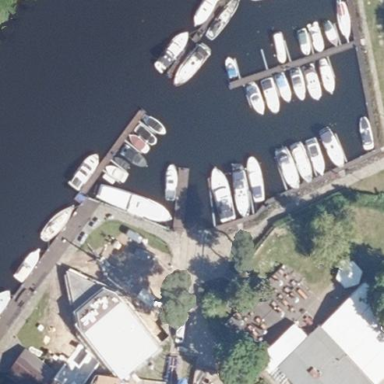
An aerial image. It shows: Marina on leisure land.